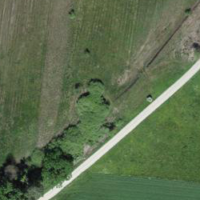
EUNIS habitat code: 23
Species observed at this site:
Filipendula ulmaria